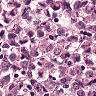
Metastatic tissue present: yes